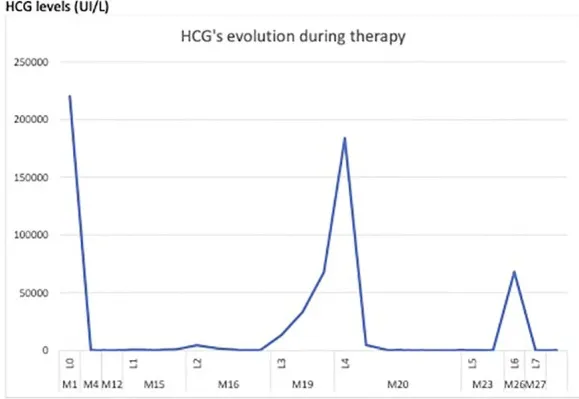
Lines of treatment: L0: curettage, L1: Methotrexate, L2: Dactinomycin, L3: Avelumab, L4: EMACO, L5: Paclitaxel/Cis, L6: Hysterectomy, L7: High dose chemotherapy.
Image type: chart (chart)